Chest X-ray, PA view. Patient: 50 years old, sex M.
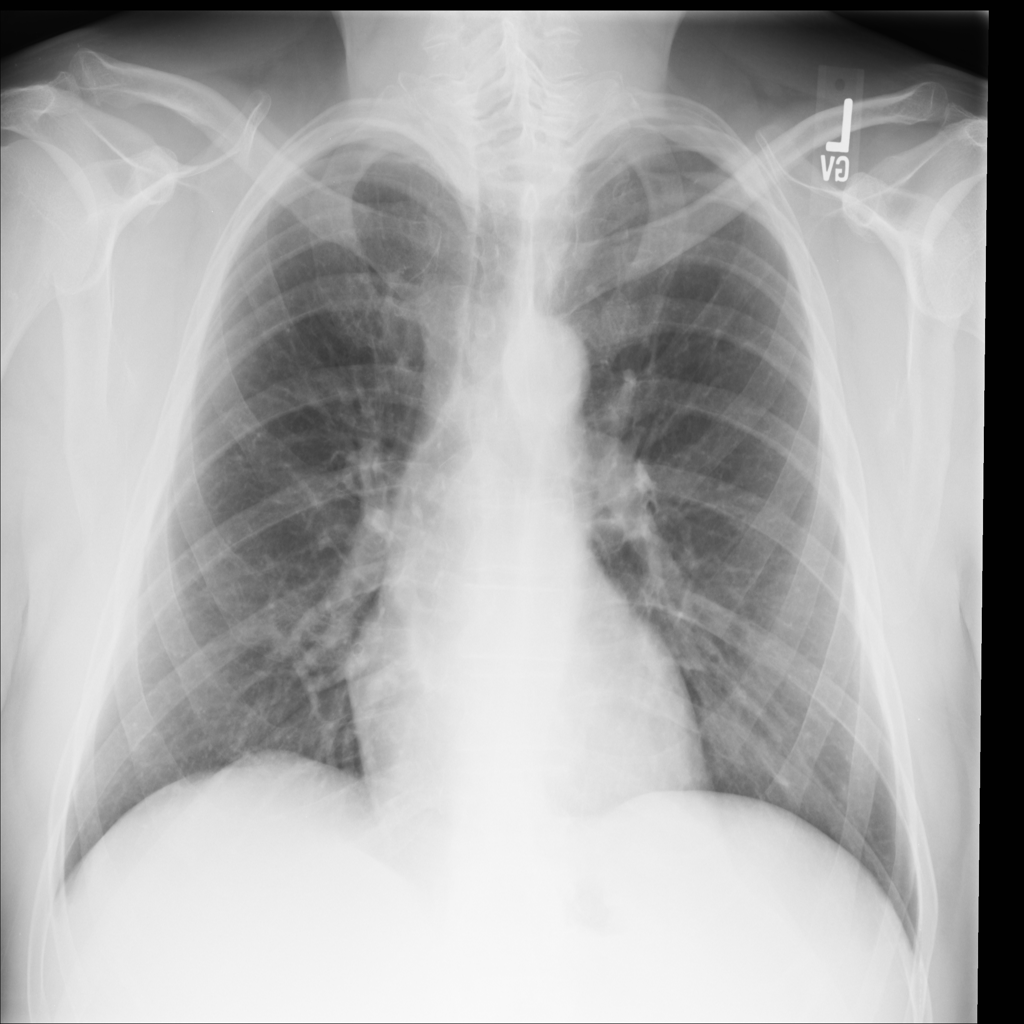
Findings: Emphysema